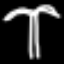
Label: palm tree